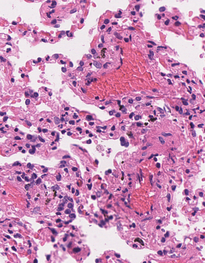
Tumor epithelial tissue: no
Tumor-associated stroma tissue: no
Normal tissue: yes